Field crop: tomato
Growth stage: 2
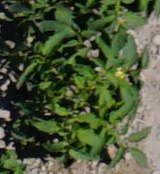
Species: tomato